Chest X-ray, PA view. Patient: 56 years old, sex M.
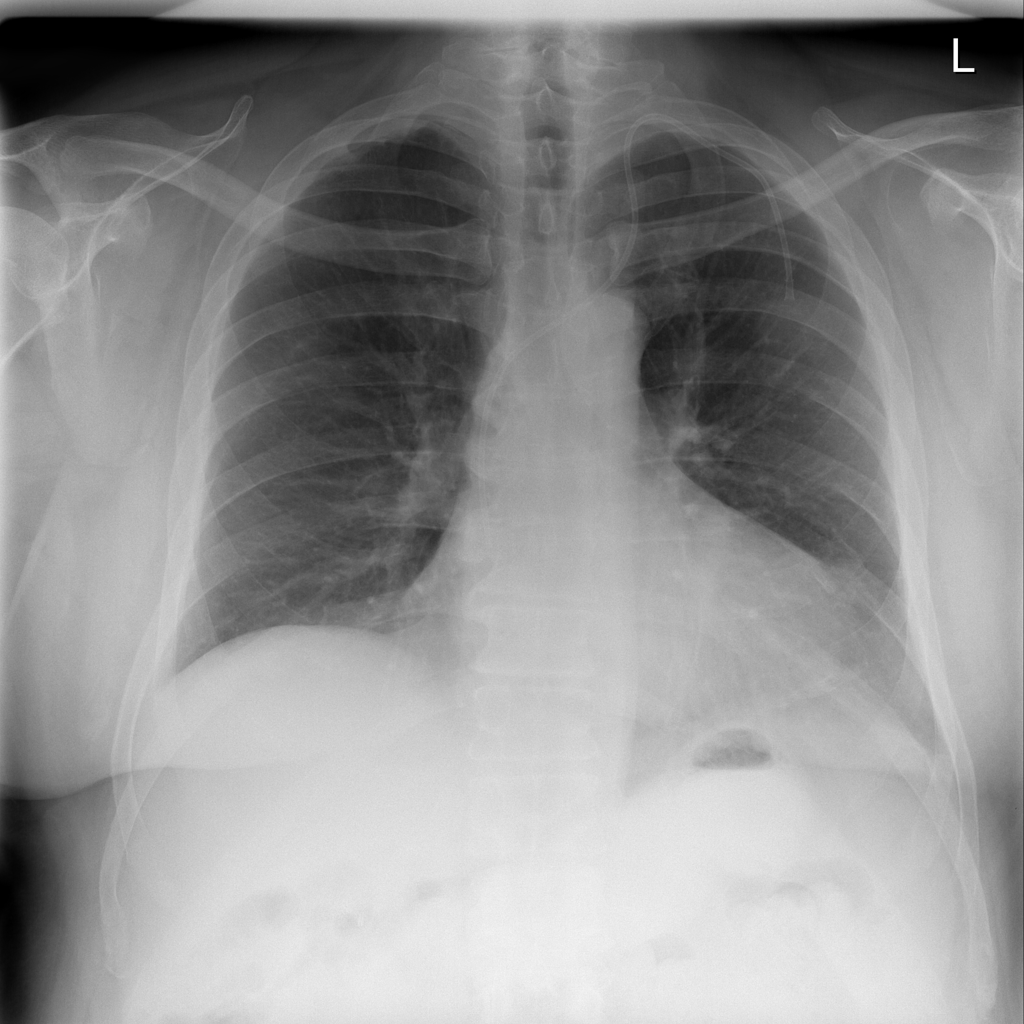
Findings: No Finding